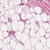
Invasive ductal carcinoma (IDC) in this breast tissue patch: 0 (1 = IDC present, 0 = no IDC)